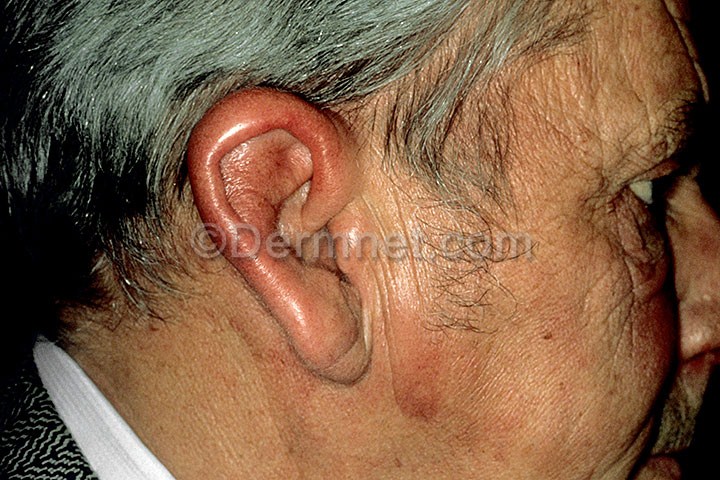
Disease: Systemic Disease